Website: crate-barrel
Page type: payment
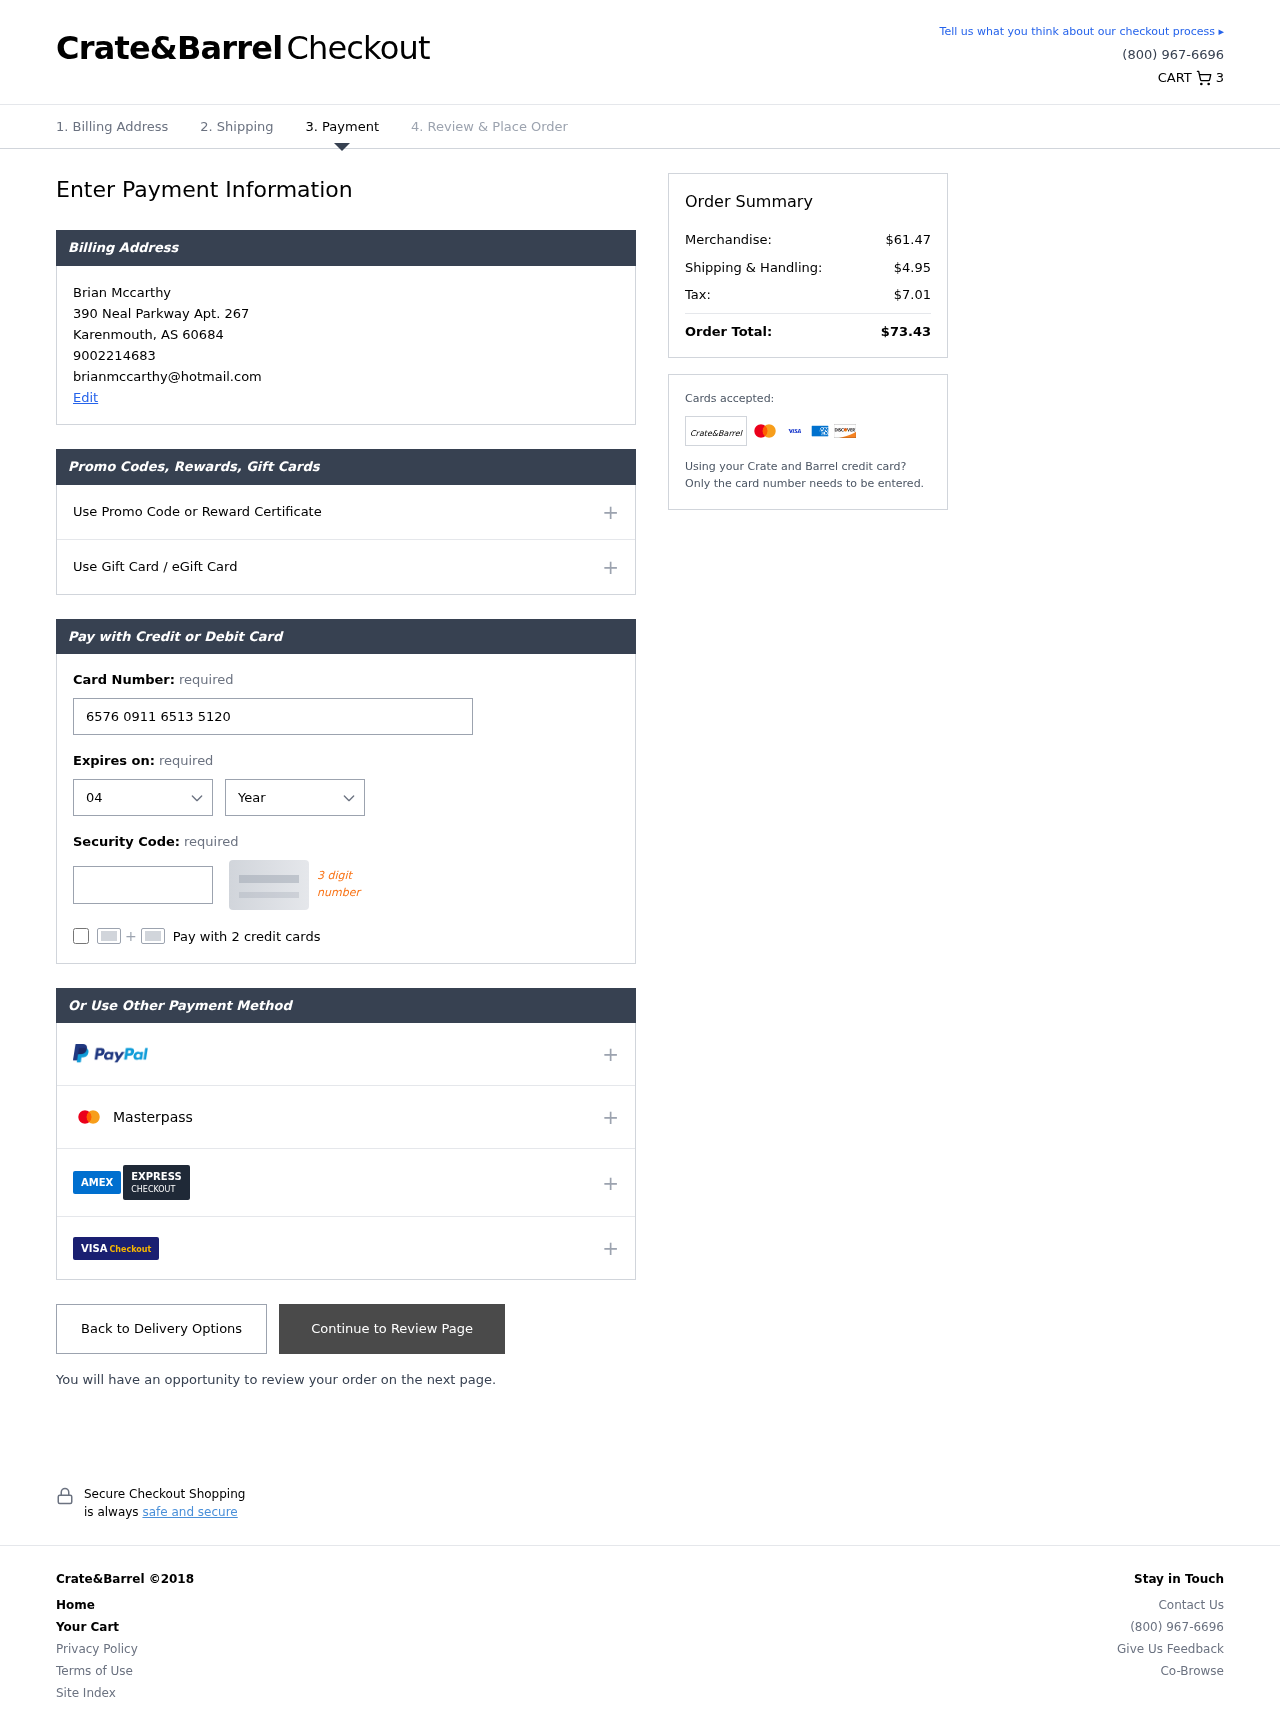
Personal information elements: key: PII_CARD_CVV
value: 660
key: PII_CARD_EXPIRY_MONTH
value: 04
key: PII_CARD_EXPIRY_YEAR
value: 29
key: PII_CARD_NUMBER
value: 6576 0911 6513 5120
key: PII_CITY
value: Karenmouth
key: PII_EMAIL
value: brianmccarthy@hotmail.com
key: PII_FULLNAME
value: Brian Mccarthy
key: PII_PHONE
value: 9002214683
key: PII_POSTCODE
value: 60684
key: PII_STATE_ABBR
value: AS
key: PII_STREET
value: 390 Neal Parkway Apt. 267
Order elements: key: ORDER_NUM_ITEMS
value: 3
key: ORDER_SUBTOTAL
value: $61.47
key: ORDER_SHIPPING_COST
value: $4.95
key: ORDER_TAX
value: $7.01
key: ORDER_TOTAL
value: $73.43